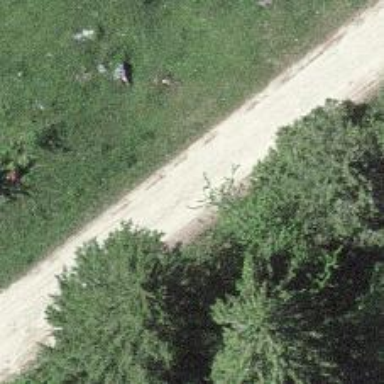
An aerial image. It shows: Gravel service road.